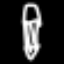
Label: pencil